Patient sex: F
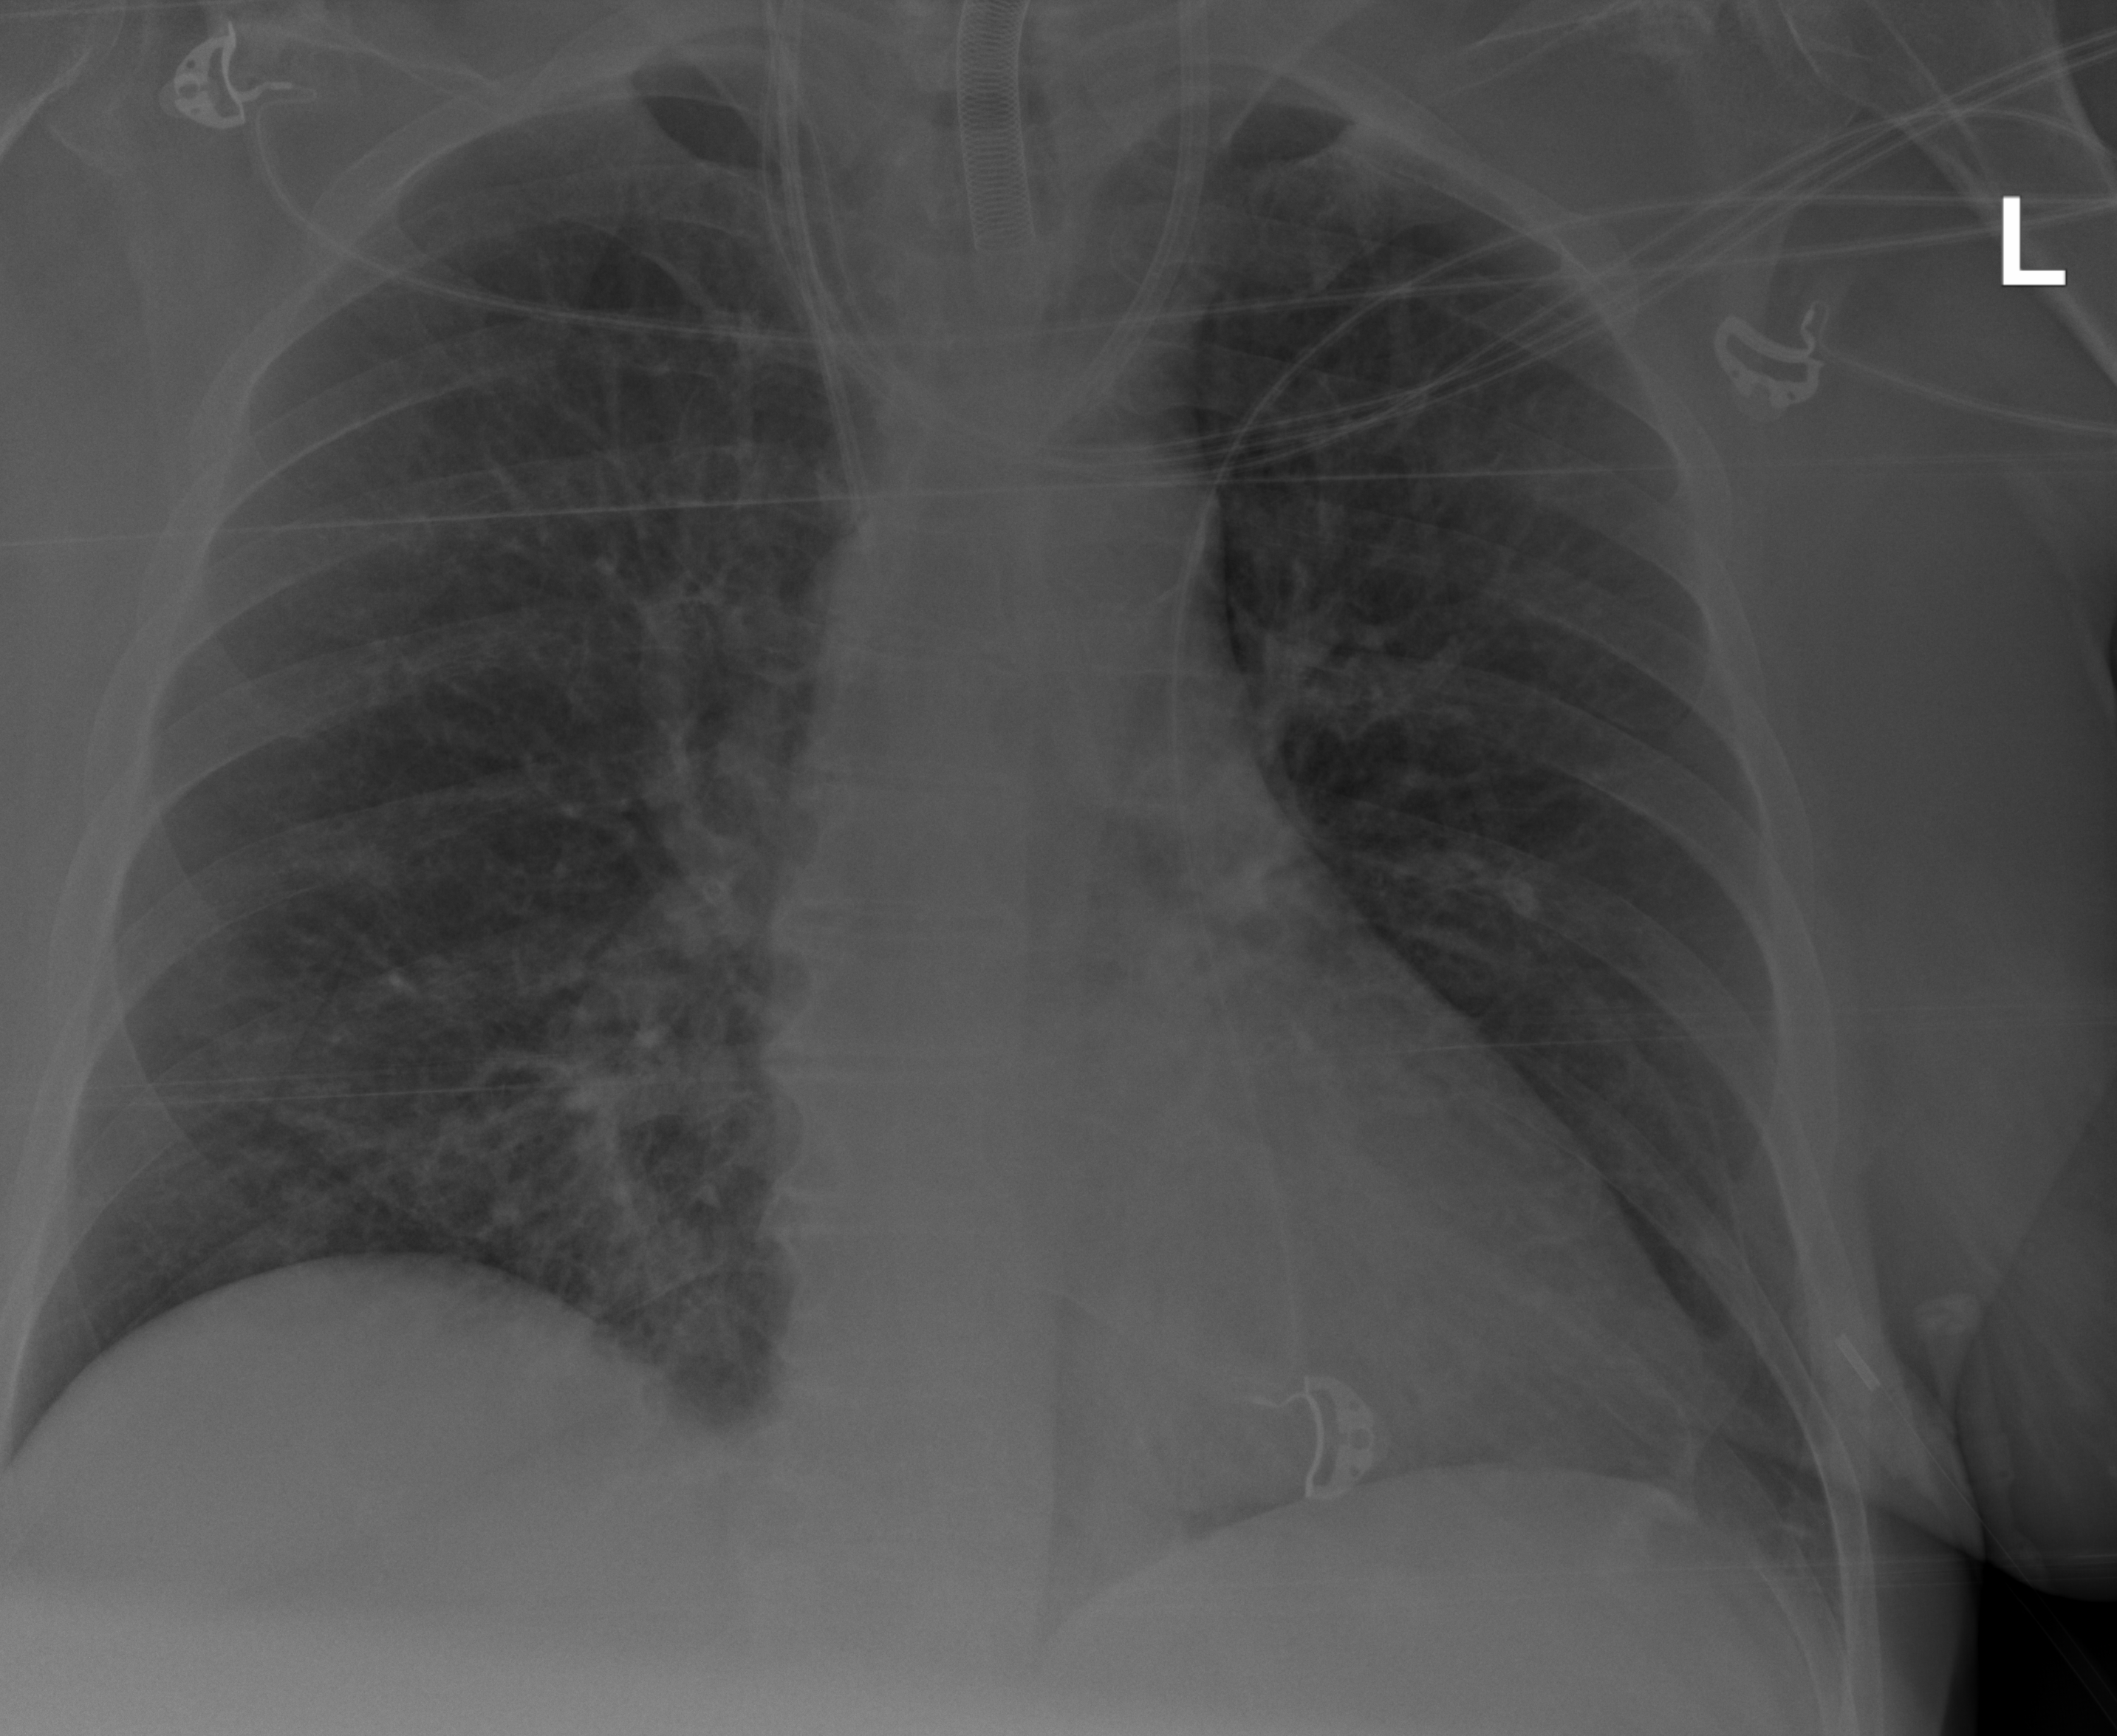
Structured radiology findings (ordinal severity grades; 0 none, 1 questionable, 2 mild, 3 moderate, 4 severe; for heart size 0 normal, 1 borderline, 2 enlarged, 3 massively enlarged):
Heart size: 2
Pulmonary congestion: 2
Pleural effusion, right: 0
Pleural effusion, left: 0
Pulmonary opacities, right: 2
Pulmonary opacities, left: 0
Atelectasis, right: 0
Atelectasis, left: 0